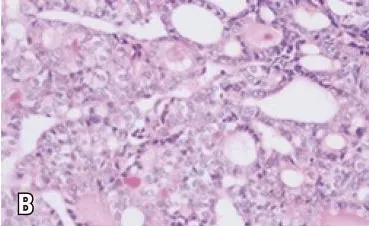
Nuclear features of papillary carcinoma characterized by nuclear enlargement, nuclear membrane irregularity, and chromatin opening in thyrocytes with follicular array (H&Ex400).
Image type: pathology (h&e)